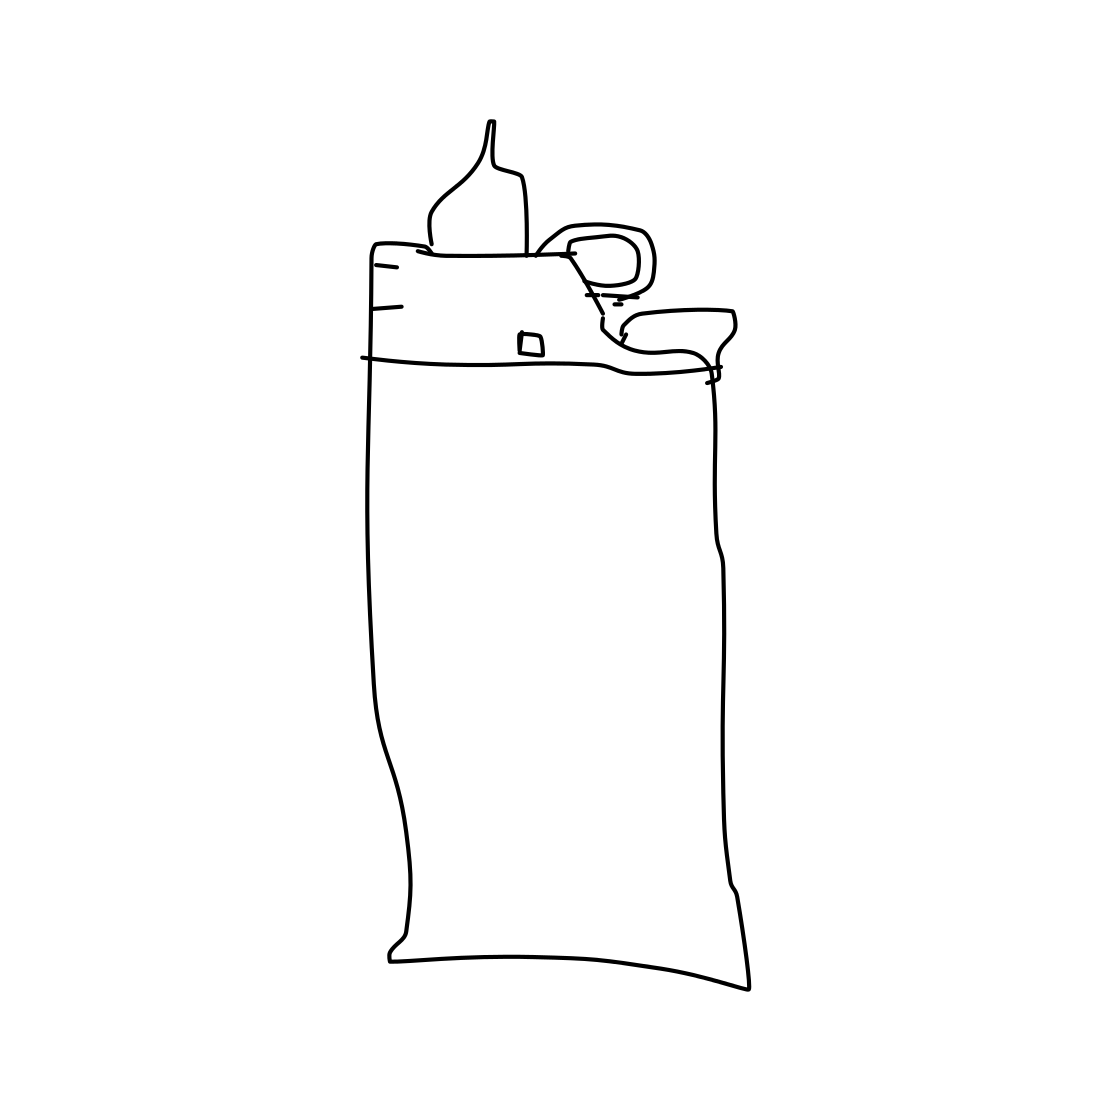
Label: lighter